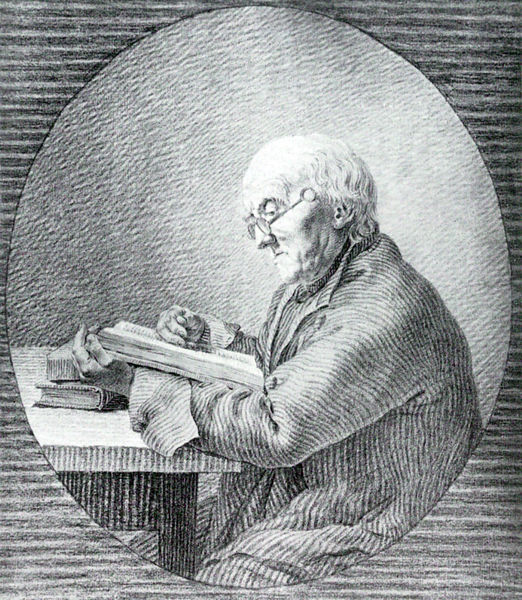
Titel: Adolph Gottlieb Friedrich, lesend
Künstler: Caspar David Friedrich
Standort: Mannheim
Institution: Kunsthalle
Schlagwörter: dunkel, hand, kopf, mann, schatten, weiß, sitzen, ausschnitt, daumen, finger, grau, haar, hell, hintergrund, holz, licht, mund, nase, ohr, profil, schwarz, tisch, zeichnung, muster, alt, jacke, augen, bibel, falten, halten, kragen, rahmen, ärmel, herr, hände, portrait, porträt, tischbein, auge, haare, mantel, sitzend, augenbrauen, kinn, ohren, schulter, arbeit, kreis, oval, rund, wangen, wellen, bücher, papier, man, alter mann, grafik, graphik, linien, rand, frack, nasen, ernst, poet, glatze, lesen, gestreift, streifen, hausmantel, morgenmantel, tischchen, konzentriert, nachdenklich, ring, konzentration, tischkante, holztisch, hell dunkel, alter, greis, philosoph, buch, medaillon, druck, schnitt, schraffur, schwarz weiß, stich, brille, schriftsteller, schraffiert, manschetten, tischplatte, halbglatze, kneifer, lesebrille, studien, seiten, augengläser, meliert, stirnglatze, wangenknochen, rasiert, doppelkinn, hellgrau, schreiben, lesender, männchen, waagerecht, leser, gelehrter, studieren, schreiber, studierzimmer, studium, kupferstich, monokel, ablage, doktor, schlafrock, professor, straffur, brillenbügel, graues haar, weißes haar, straffiert, dramatiker, dramaturg, eiförmig, erhellt, lesenb, nachschlagen, uch, ärmelaufschlag, gelehrt, belesen, liest, brile, gelehrtenporträt, beim lesen, gelehrtenproträt, pass par tout, gelehrtenportrait